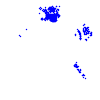
Particle: electron